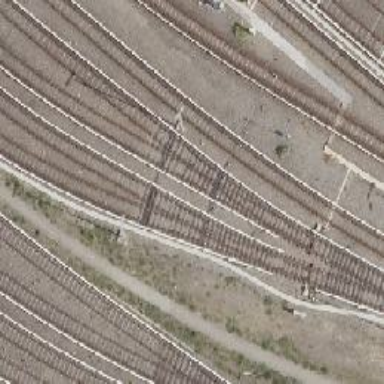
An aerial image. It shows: Yard with electrified rail at the bottom level.